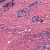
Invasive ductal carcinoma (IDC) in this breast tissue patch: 0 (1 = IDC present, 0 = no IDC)